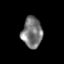
Tissue: skin
Cell type: Epithelial cells
Senescence score: 0.2474
Nuclear area (px): 610
Mean DAPI intensity: 122.293